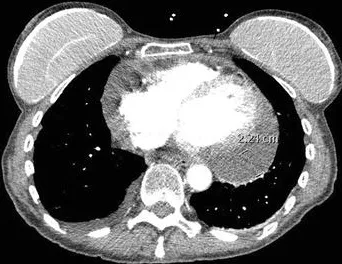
CT angiography of the chest demonstrated a large pericardial effusion of 2.4 cm thickness after treatment with first dose of nivolumab.
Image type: radiology (ct)